Question: I'm trying to display an alert using component in my JSF page. I could display the dialog, but my problem is with the transparency/opacity of this dialog. I have overridden the style property of the dialog by setting 'opacity: 1.0', but it didn't work. I want to abandon the dialog's transparency. How can I achieve this in a simple way?
My JSF page:
'''
<f:view xmlns="http://www.w3.org/1999/xhtml"
....
renderKitId="PRIMEFACES_MOBILE">
....
<pm:page title="Mobile Reports">
<pm:view id="reports" swatch="b">
<h:form>
<pm:content>
<div>
<h:form>
....
<p:dialog id="myDialog"
header="ERROR"
widgetVar="dlg"
modal="true"
style="opacity: 1.0;"
appendToBody="true">
<p:commandButton id="decline" value="Couldn't display the report!"
onclick="dlg.hide()" type="button" />
</p:dialog>
....
<p:commandButton id="contractInfo" action="ContractInfo.xhtml"
value="Contract Information" style="width:100%;"
onerror="dlg.show();">
</p:commandButton>
....
</h:form>
</div>
</pm:content>
</h:form>
</pm:view>
</pm:page>
</f:view>
'''
Output:

GPRS is displayed in JSF page, it's not a part of the dialog. However, it is visible since the dialog is transparent.
I'm using
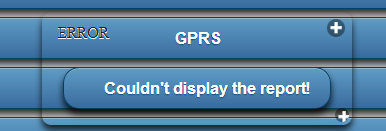
Answer: I've tried overriding css style of the dialog component in my JSF page like that
(Remark the expression):
'''
<p:dialog id="myDialog" header="ERROR" widgetVar="dlg" modal="true"
style="background: gray !important;" appendToBody="true">
<p:commandButton id="decline" value="Couldn't display the report!"
onclick="dlg.hide()" type="button" />
</p:dialog>
'''
And somehow the dialog is better now, it looks like:

However, overriding the general stylesheet of PrimeFaces library in my project might help me more for customizing the dialog.
The stylesheet's path in my dynamic web project:
This could be reference for whom facing a similar problem.